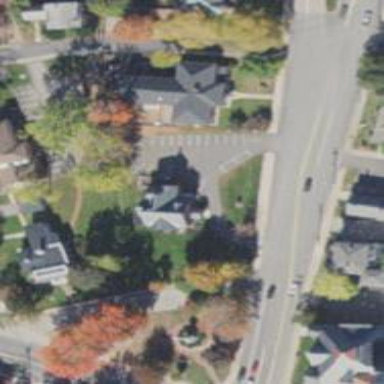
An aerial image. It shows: Neighbourhood with historic district.